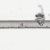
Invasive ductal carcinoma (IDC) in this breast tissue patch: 0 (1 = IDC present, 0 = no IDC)